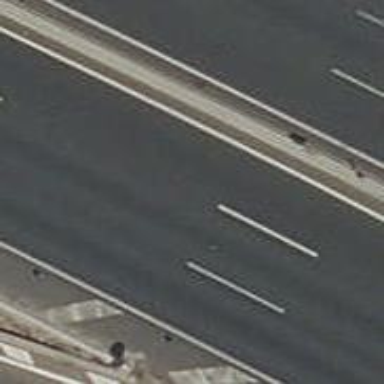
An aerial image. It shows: Asphalt motorway.